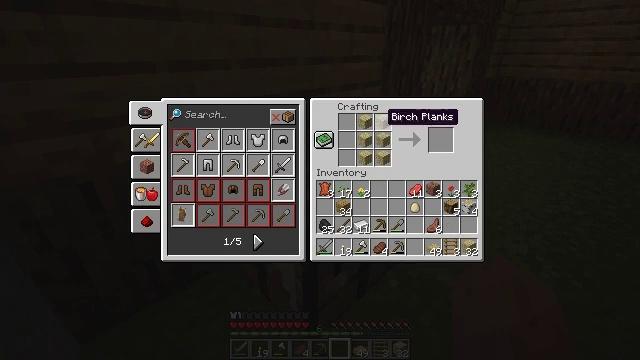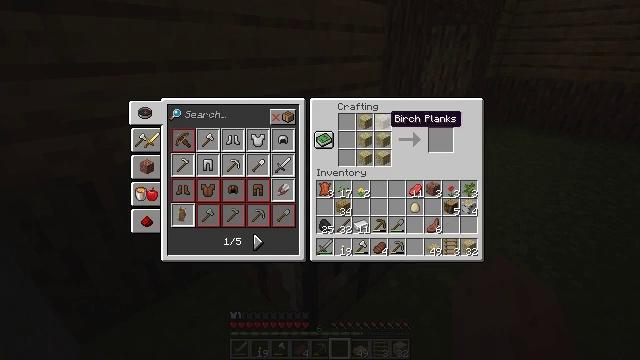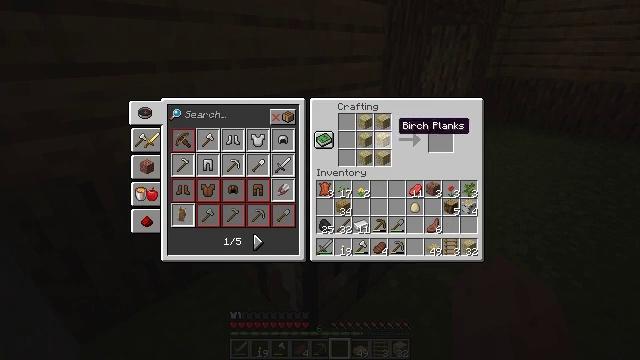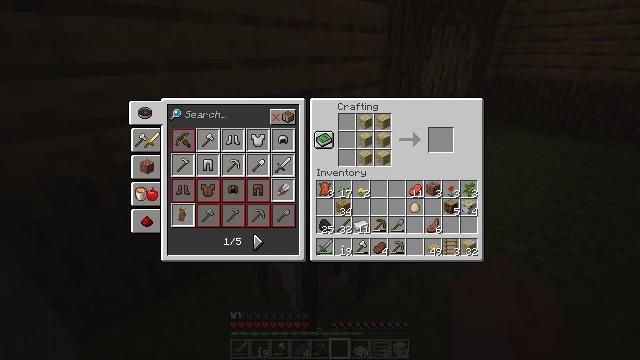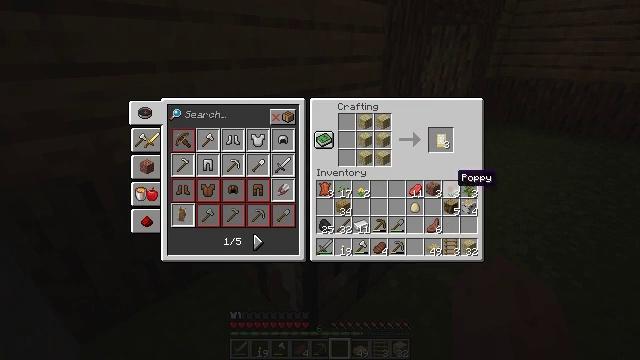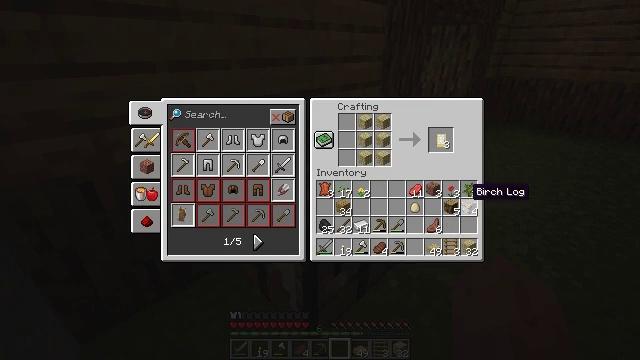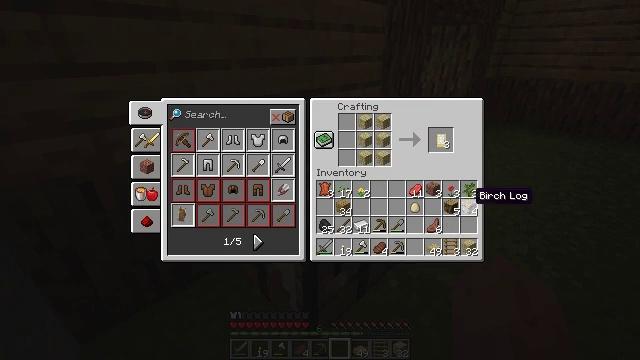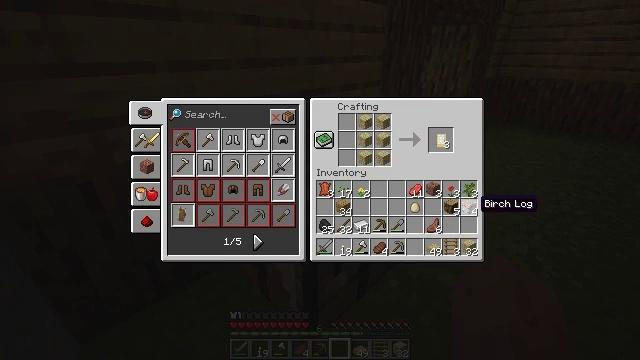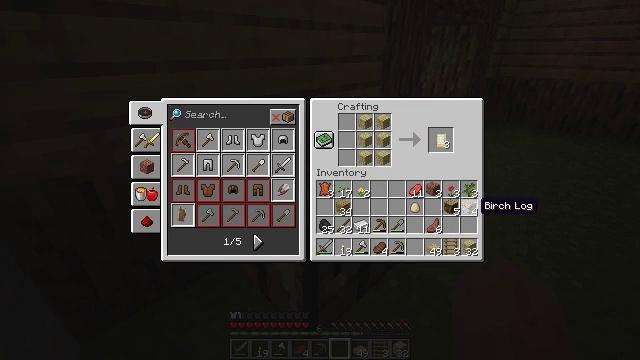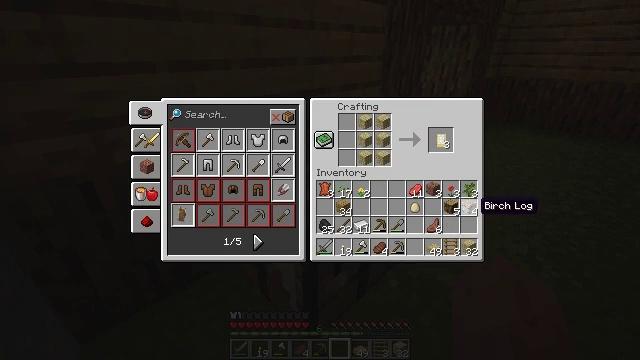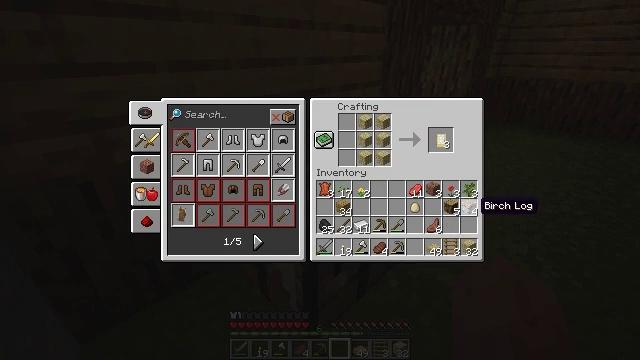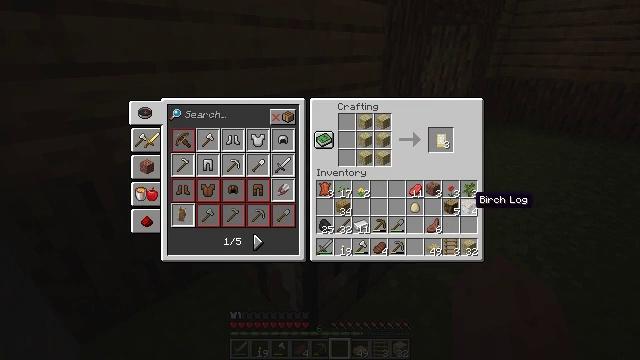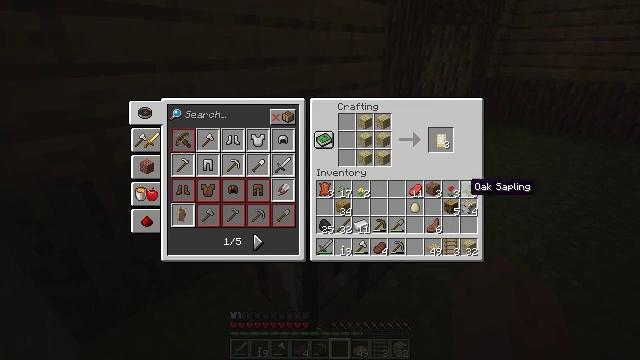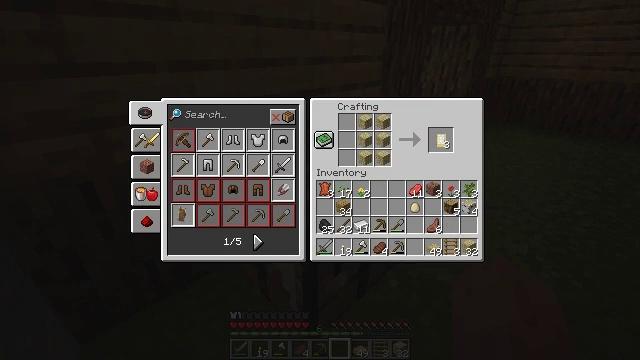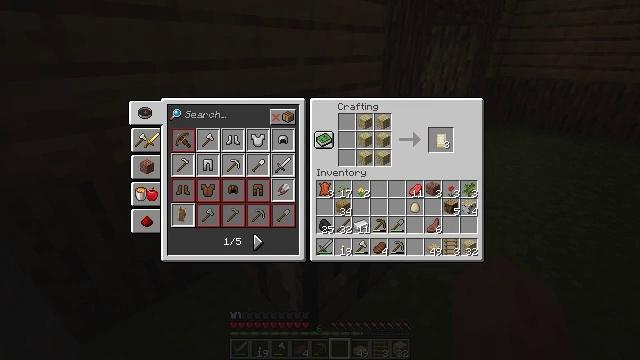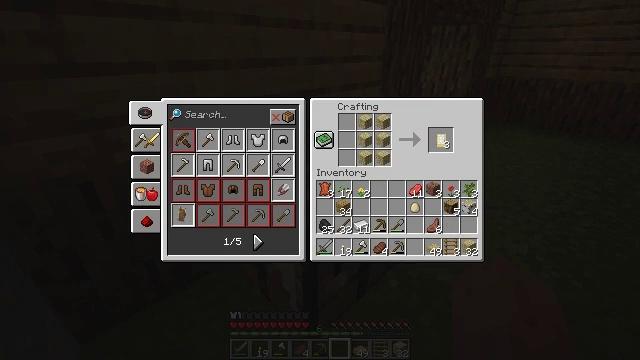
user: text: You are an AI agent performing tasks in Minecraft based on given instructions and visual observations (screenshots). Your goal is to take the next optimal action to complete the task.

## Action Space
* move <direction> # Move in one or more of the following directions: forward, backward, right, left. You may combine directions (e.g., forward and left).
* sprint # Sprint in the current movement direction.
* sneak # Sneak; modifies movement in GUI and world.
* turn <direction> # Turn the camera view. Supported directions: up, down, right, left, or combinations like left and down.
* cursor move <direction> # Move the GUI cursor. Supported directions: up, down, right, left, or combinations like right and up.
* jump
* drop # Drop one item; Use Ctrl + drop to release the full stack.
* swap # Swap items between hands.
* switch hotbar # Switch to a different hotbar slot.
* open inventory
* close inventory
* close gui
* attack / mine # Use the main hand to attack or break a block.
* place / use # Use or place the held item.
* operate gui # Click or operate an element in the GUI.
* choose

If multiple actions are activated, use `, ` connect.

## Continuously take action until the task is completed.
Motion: motion action
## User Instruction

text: Create a birch door with birch planks.
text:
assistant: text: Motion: no_op
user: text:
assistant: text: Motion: cursor move right and down
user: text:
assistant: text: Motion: cursor move right and down
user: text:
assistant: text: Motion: cursor move right and down
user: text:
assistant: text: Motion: cursor move right and down
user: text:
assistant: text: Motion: no_op
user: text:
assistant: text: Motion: cursor move down
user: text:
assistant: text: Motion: no_op
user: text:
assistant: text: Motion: no_op
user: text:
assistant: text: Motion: no_op
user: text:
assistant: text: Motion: no_op
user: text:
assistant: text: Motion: cursor move up
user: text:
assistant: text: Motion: cursor move left and up
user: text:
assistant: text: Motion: cursor move up
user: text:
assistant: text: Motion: no_op
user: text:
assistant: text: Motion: no_op
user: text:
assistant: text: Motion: no_op
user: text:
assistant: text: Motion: no_op
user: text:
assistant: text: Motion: no_op
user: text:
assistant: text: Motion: no_op
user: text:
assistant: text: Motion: no_op
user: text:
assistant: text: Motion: operate gui
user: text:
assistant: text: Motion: operate gui
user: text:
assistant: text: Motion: no_op
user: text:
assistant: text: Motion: no_op
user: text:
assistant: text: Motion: no_op
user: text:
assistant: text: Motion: no_op